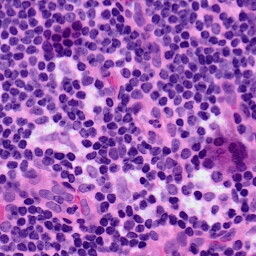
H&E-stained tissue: LymphNode